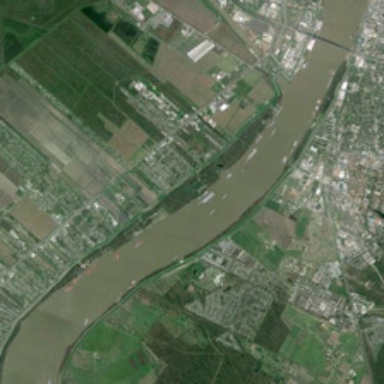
Many green tree and buildings are in two sides of a curved river .